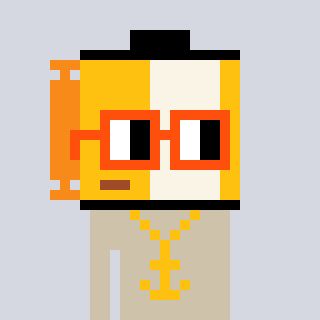
a pixel art character with square orange glasses, a film roll-shaped head and a bege-colored body on a cool background